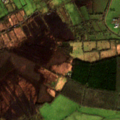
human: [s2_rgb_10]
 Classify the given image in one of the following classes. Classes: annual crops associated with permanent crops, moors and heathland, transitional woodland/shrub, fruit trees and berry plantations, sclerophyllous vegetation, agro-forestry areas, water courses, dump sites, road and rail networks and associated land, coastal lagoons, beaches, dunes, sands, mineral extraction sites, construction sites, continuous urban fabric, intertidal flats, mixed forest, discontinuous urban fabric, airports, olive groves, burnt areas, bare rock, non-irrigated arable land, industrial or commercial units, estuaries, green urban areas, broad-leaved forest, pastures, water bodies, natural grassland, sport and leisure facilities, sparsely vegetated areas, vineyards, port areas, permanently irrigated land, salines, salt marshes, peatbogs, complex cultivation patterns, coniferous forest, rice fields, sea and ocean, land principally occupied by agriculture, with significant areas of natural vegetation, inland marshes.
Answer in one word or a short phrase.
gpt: pastures, complex cultivation patterns, land principally occupied by agriculture, with significant areas of natural vegetation, mixed forest, peatbogs